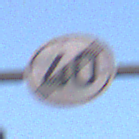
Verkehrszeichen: EndeGeschwindigkeit40
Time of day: SunriseSunset
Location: Outdoor (Urban)
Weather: Clear
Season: NotSpecified
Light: Natural